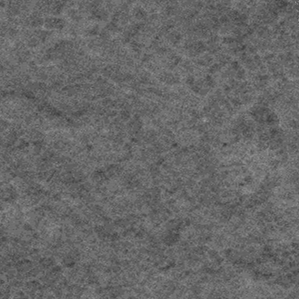
Label: frost